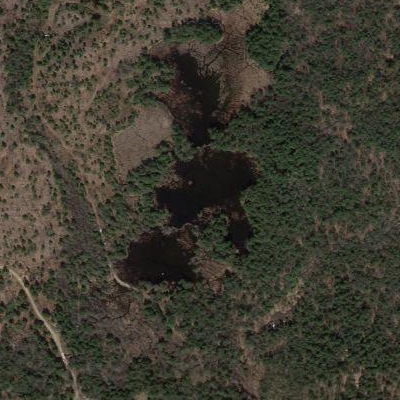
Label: dRiverLake